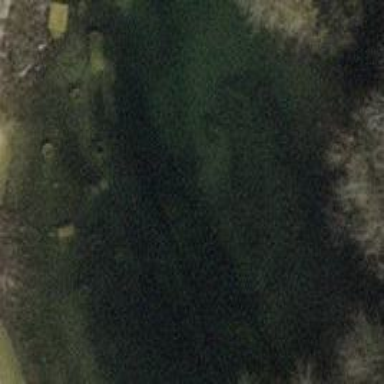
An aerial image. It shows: Fountain.